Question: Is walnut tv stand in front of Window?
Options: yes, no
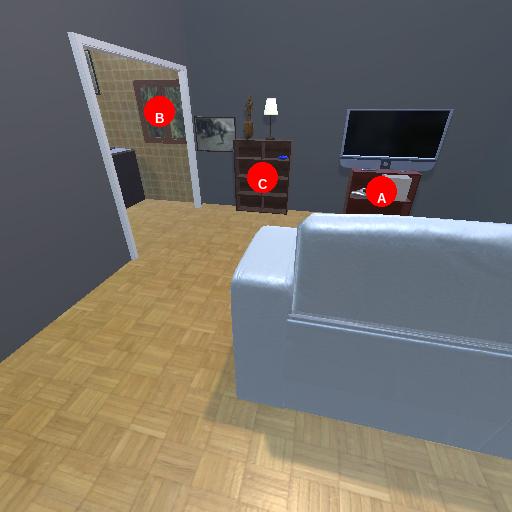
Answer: yes